Question: What is the reading of the measurement in the image?
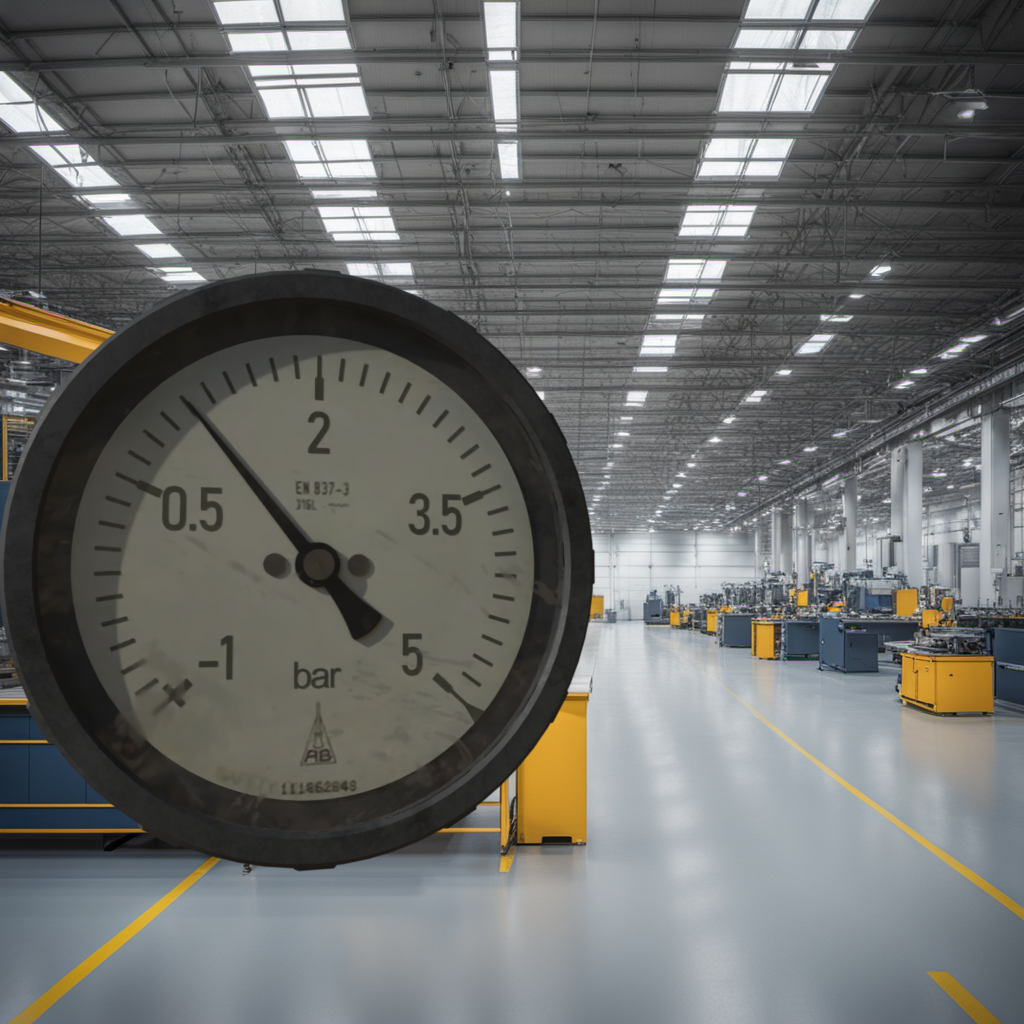
Answer: The result is 1.1
Question: What is the range of the measurement shown in the image?
Answer: The range is from -1 to 5
Question: What is the minimum and maximum reading range of this measurement?
Answer: The minimum value is -1 and the maximum value is 5